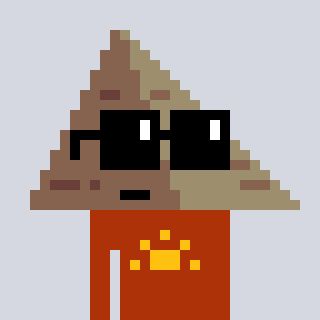
a pixel art character with square black sunglasses, a pyramid-shaped head and a hotbrown-colored body on a cool background